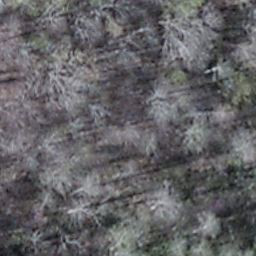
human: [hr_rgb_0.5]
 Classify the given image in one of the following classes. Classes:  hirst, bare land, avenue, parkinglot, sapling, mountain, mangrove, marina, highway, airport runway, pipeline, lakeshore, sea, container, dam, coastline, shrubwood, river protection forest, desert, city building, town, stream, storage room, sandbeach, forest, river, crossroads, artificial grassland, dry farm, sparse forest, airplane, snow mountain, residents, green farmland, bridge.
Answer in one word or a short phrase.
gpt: shrubwood